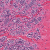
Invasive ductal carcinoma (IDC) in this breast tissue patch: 0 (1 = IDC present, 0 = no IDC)